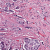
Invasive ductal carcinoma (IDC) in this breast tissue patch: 1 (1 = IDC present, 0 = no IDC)